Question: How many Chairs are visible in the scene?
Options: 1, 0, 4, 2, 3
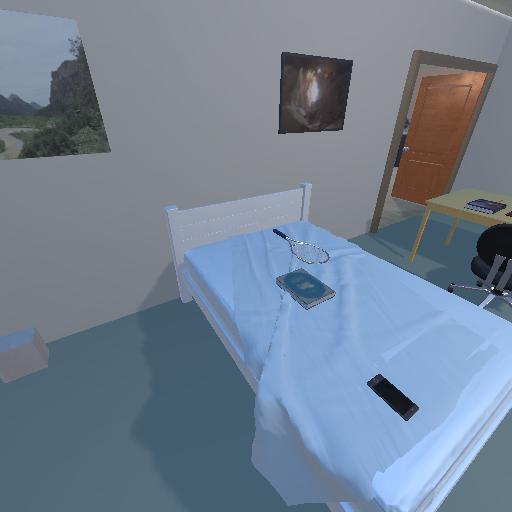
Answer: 1